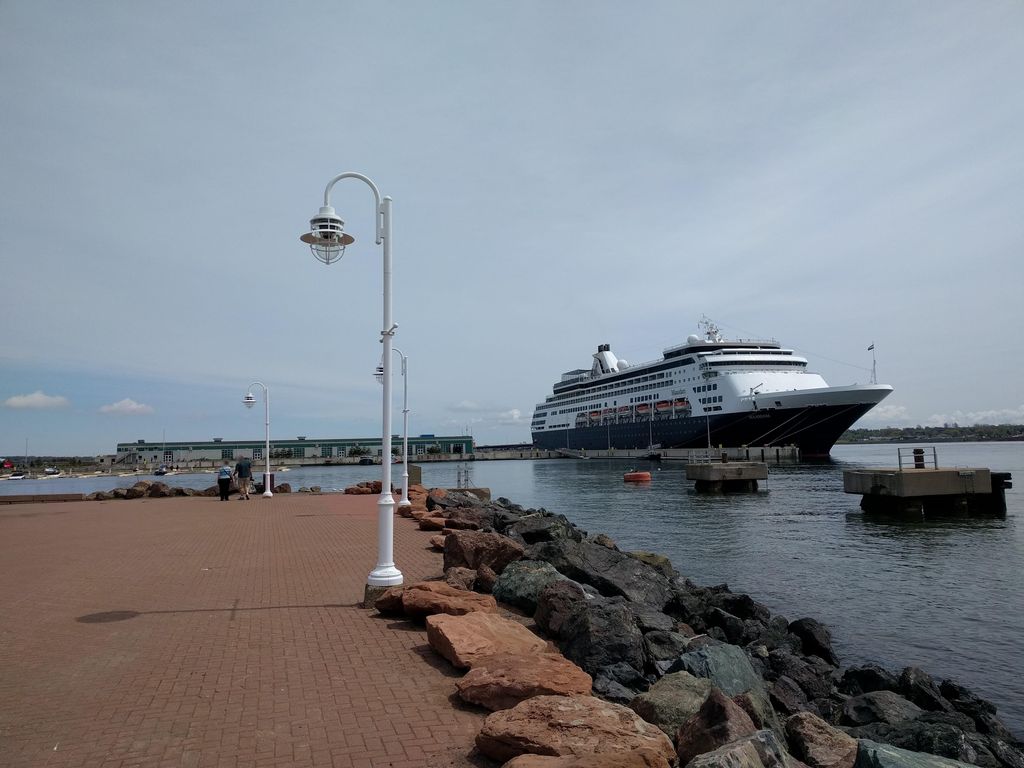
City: charlottetown